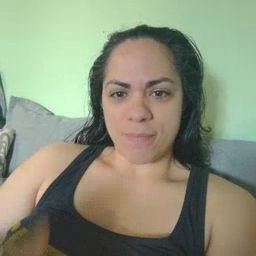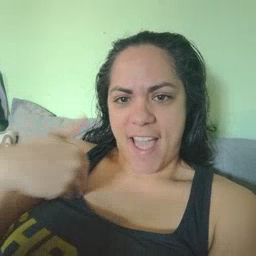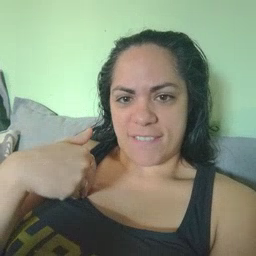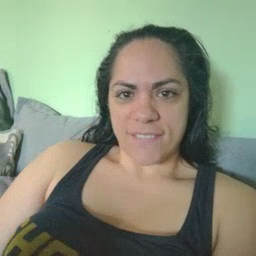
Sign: have